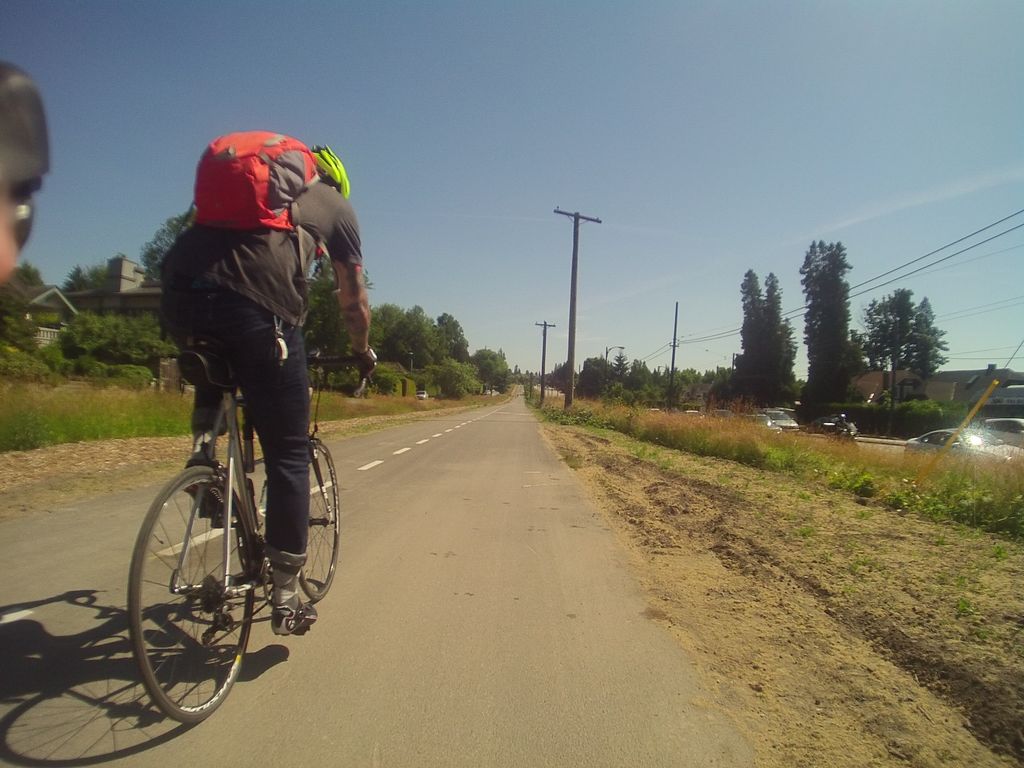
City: vancouver